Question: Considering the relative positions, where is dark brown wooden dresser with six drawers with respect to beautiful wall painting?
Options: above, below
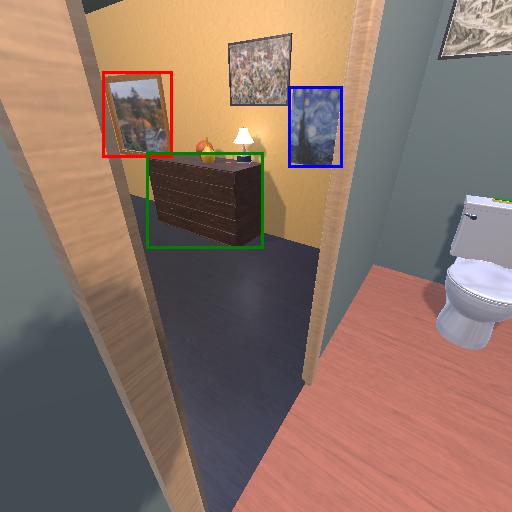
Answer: above